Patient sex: M
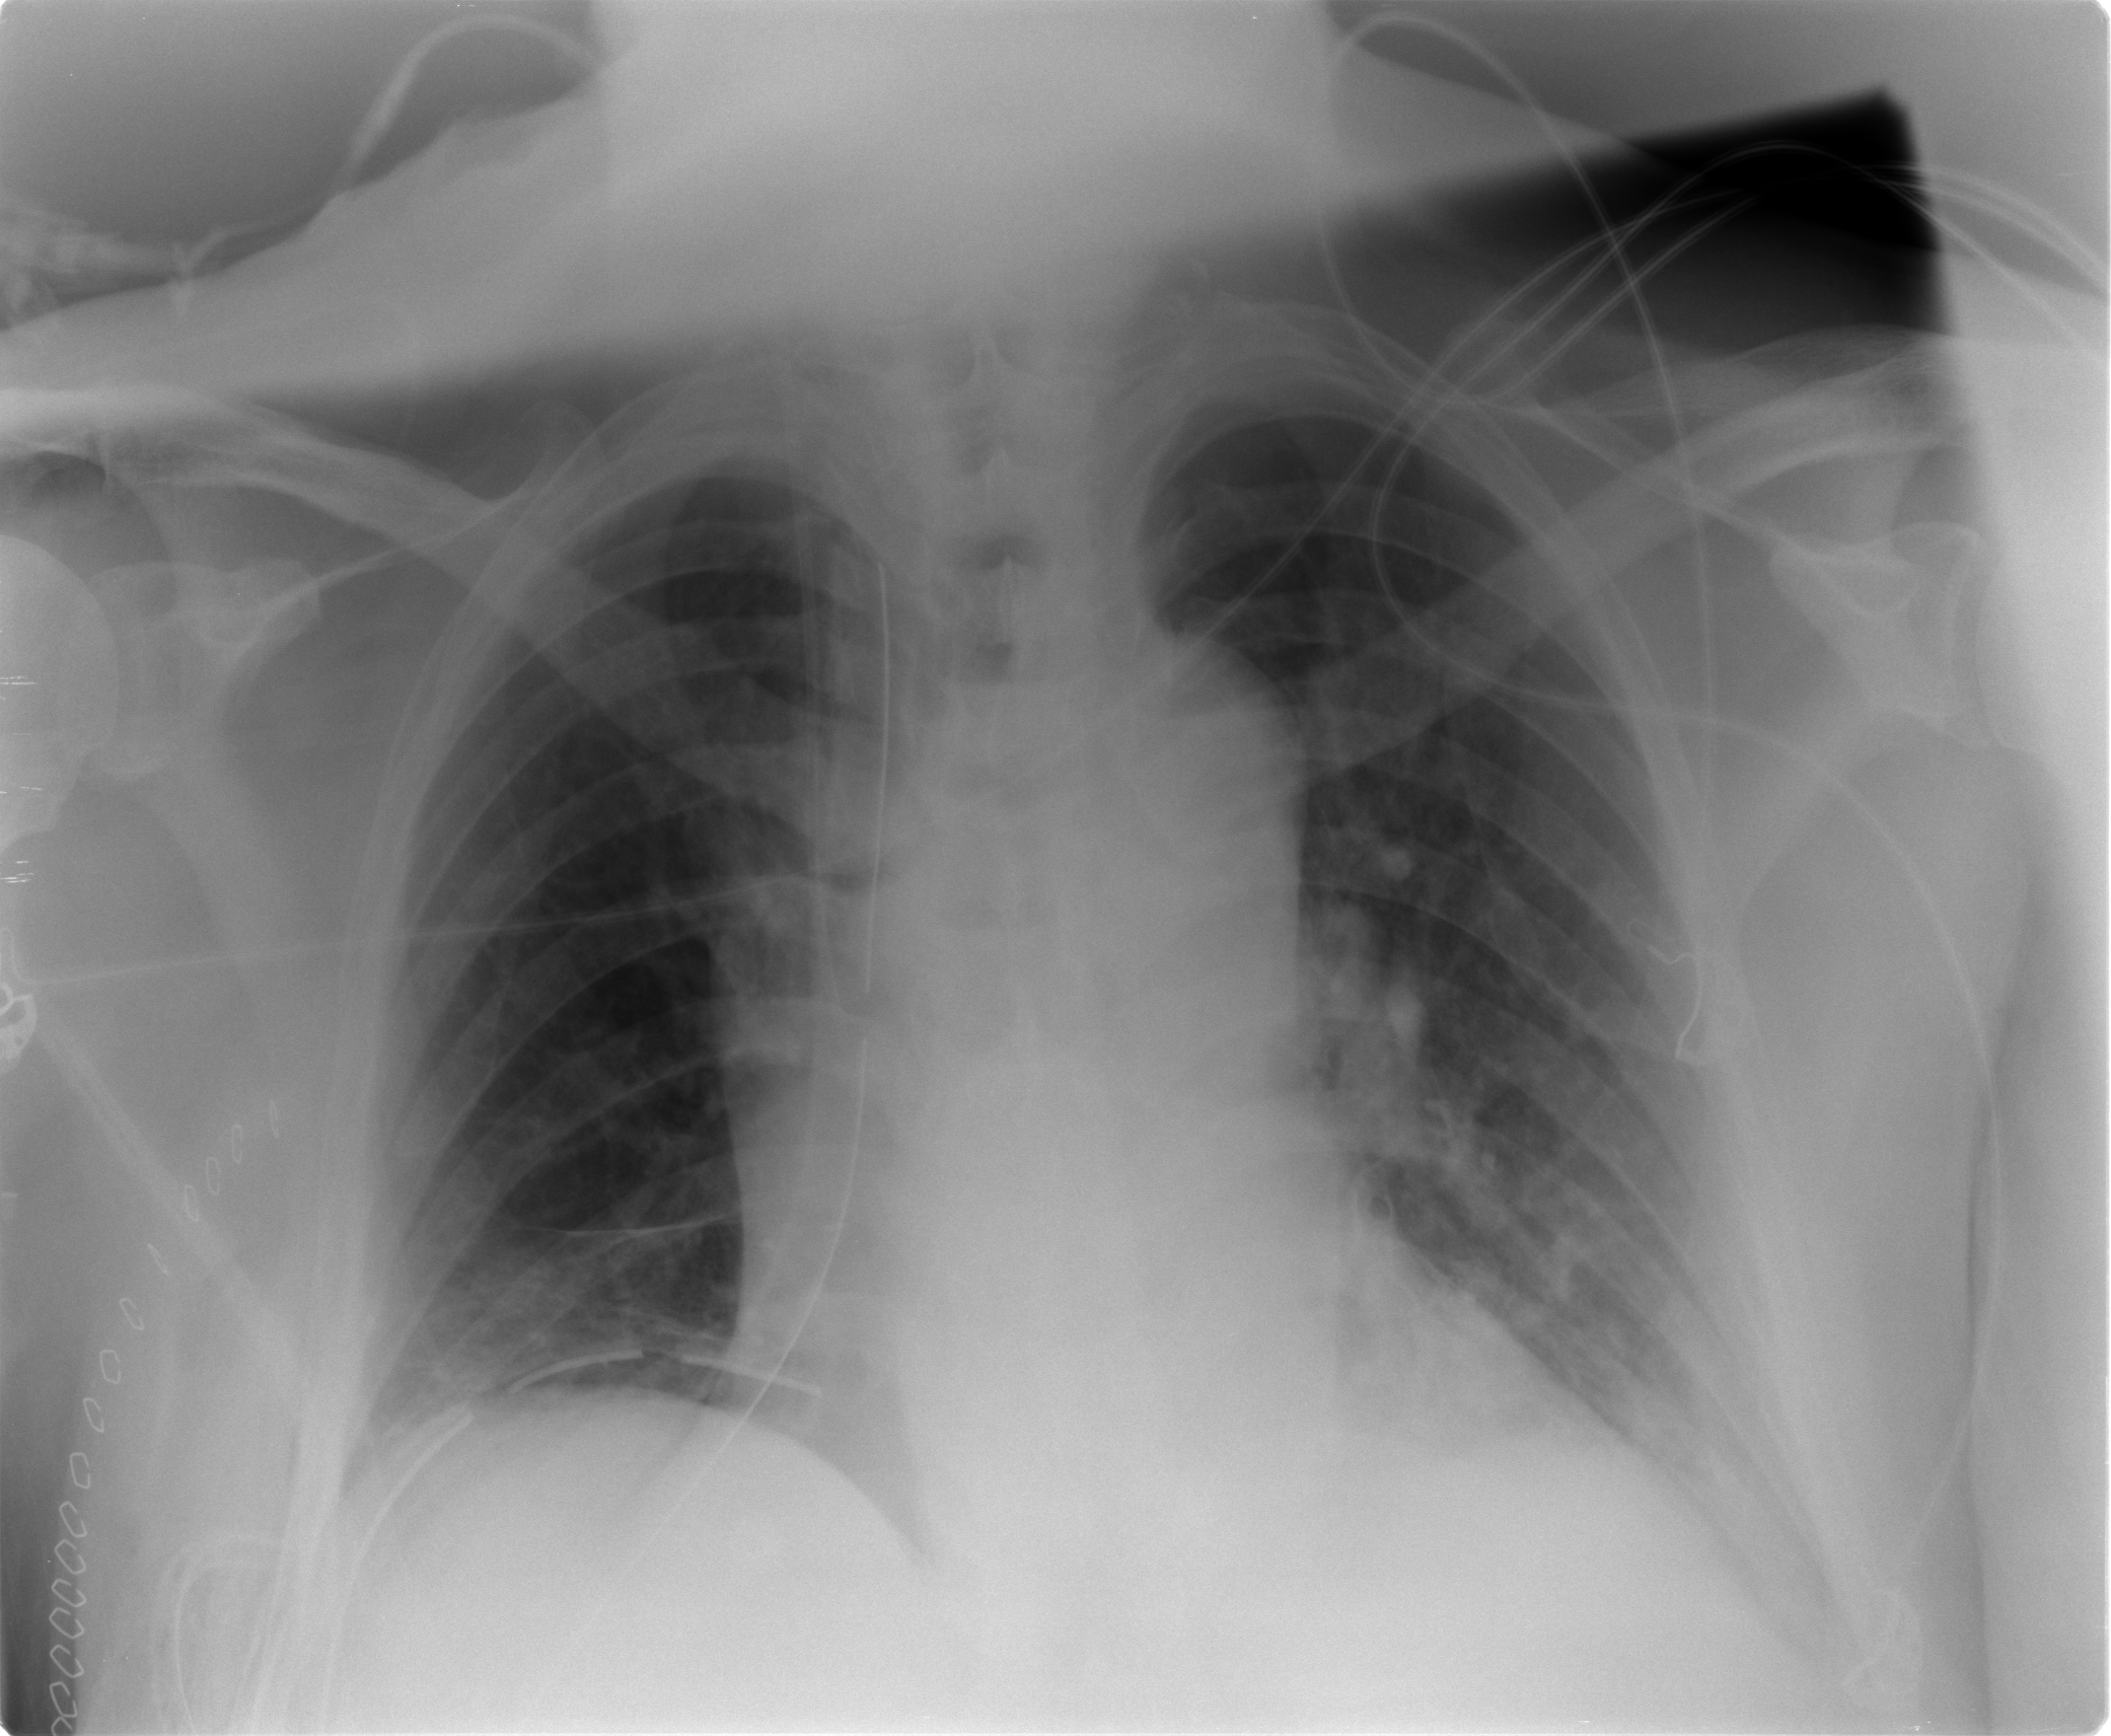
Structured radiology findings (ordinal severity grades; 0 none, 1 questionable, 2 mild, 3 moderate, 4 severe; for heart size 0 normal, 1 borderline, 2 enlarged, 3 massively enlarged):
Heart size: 0
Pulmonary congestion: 1
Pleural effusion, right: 0
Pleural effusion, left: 2
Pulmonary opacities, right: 0
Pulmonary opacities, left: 1
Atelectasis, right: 2
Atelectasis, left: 2